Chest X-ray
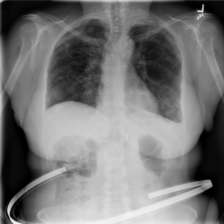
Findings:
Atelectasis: negative
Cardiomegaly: negative
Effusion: negative
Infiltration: negative
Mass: negative
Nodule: negative
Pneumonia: negative
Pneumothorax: negative
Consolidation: negative
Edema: negative
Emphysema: negative
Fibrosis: positive
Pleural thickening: negative
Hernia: negative